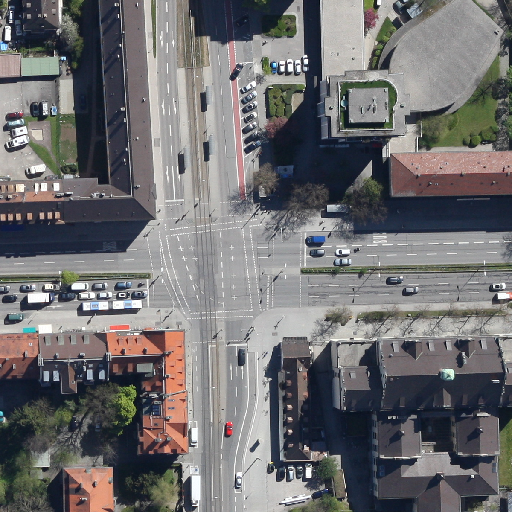
Referring expression: sidewalk